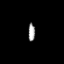
Tissue: prostate
Cell type: T cells
Senescence score: 0.8824
Nuclear area (px): 118
Mean DAPI intensity: 161.966